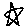
Label: star